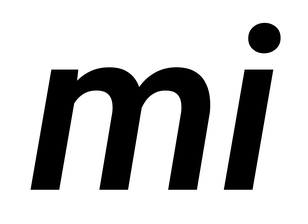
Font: Roboto-Italic_SemiBold_Italic